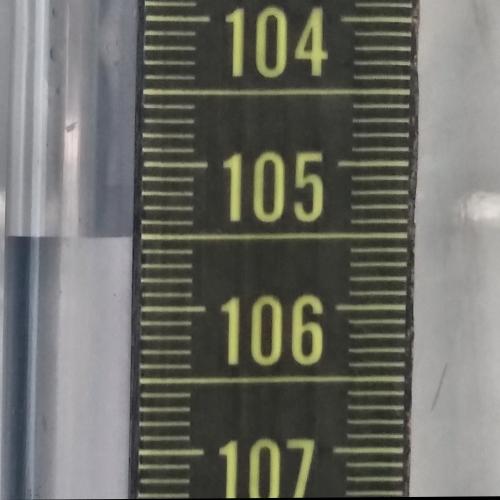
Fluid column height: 105.5 cm